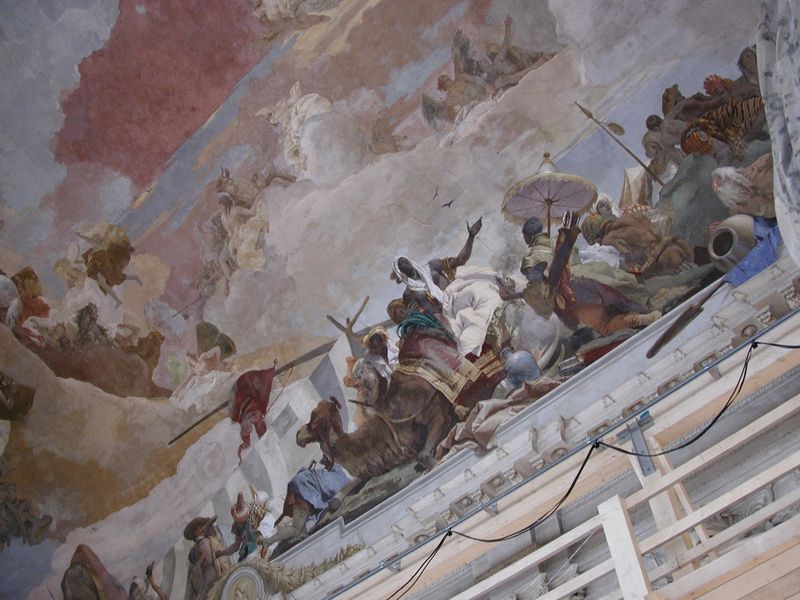
Titel: Treppenhaus der Residenz zu Würzburg
Künstler: Balthasar Neumann
Standort: Würzburg, Residenz (EU - D - B)
Schlagwörter: gott, himmel, wolken, gelb, menschen, hut, männer, pastell, schwarz, szene, schirm, wolke, malerei, bart, architektur, bibel, decke, krug, mauer, lanze, streifen, geländer, neger, kabel, soldat, sims, krüge, afrikaner, krieger, fresko, geln, köcher, fresco, araber, zelte, lager, deckenmalerei, kamel, perspektivisch, kamele, dromedar, mönner, deckemalerei, wolkwn